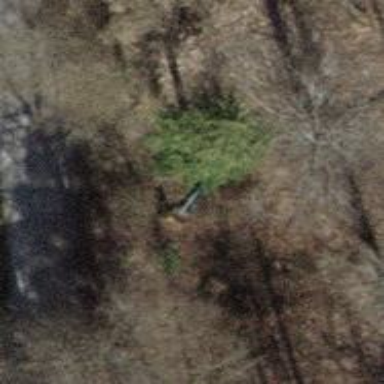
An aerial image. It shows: Bench.